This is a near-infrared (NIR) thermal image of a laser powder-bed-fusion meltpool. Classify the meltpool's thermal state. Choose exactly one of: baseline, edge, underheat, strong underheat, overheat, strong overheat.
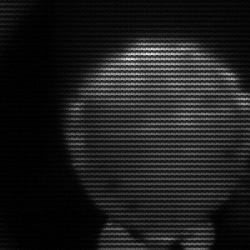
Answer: edge